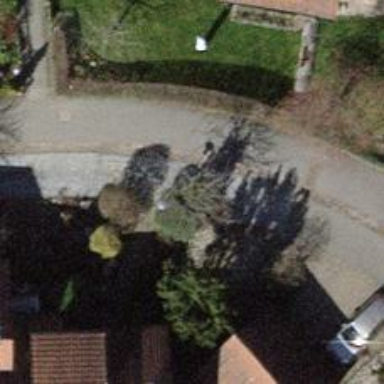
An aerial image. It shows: Residential road with cobblestone surface.